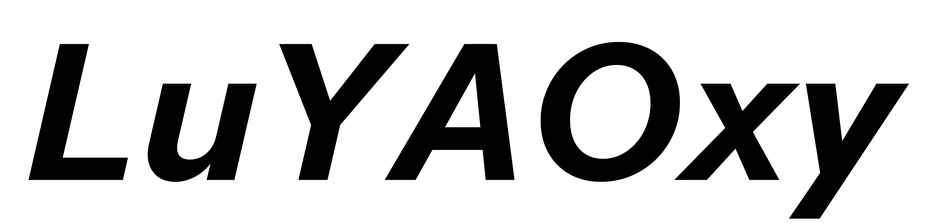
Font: InstrumentSans-Italic_Bold_Italic